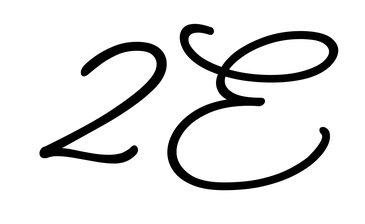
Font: MeowScript-Regular